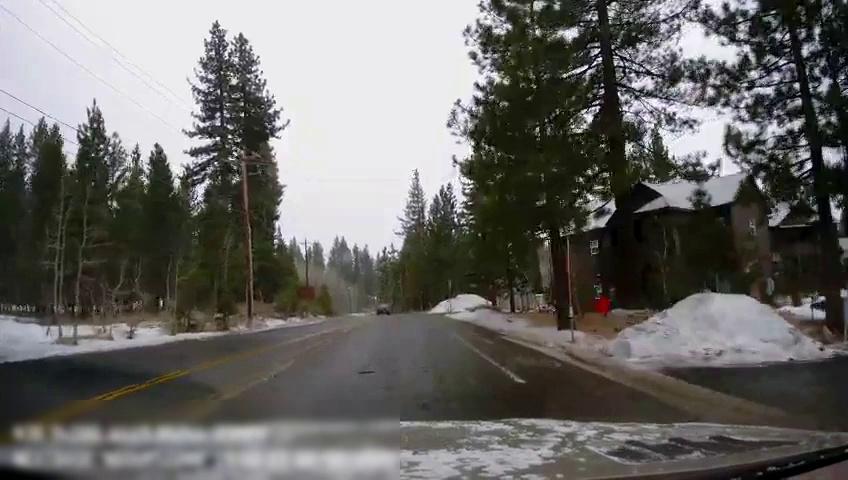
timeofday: Day
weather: Snowy
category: Drivable Space
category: Vehicles | SUV
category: Vehicles | SUV
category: Lanes | Current Lane
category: Lanes | Current Lane
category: Lanes | Current Lane